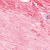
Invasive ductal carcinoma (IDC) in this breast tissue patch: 0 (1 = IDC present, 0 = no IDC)